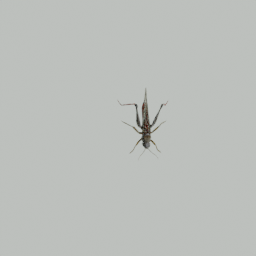
Label: animals